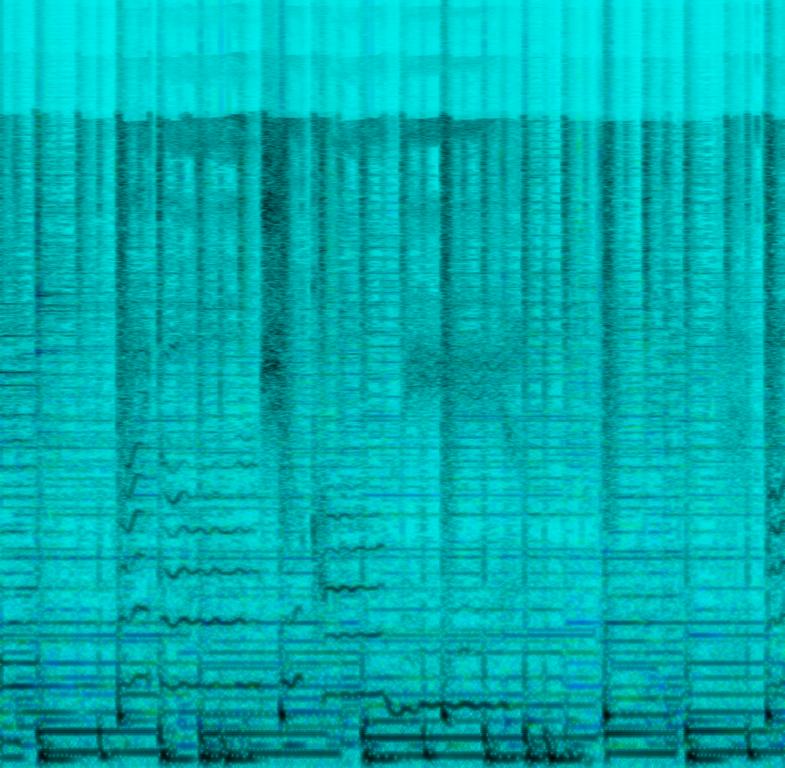
This is a teen pop music piece. There is a teen female vocalist singing melodically. The main tune is being played by the acoustic guitar. There is a bass guitar playing in the background. The electronic drums provide the rhythmic background. The piece has an easygoing atmosphere. This piece could be an opening theme for a teenage drama movie/TV show. It could also be playing in the background at a clothing store.